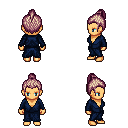
a pixel art fantasy rpg character, female body template, human, tanned skin, blue robe, red pants, white blonde short topknot hairstyle, four views (front, back, left, right), 2x2 character sprite sheet, small pixel art, hard edges, no anti-aliasing